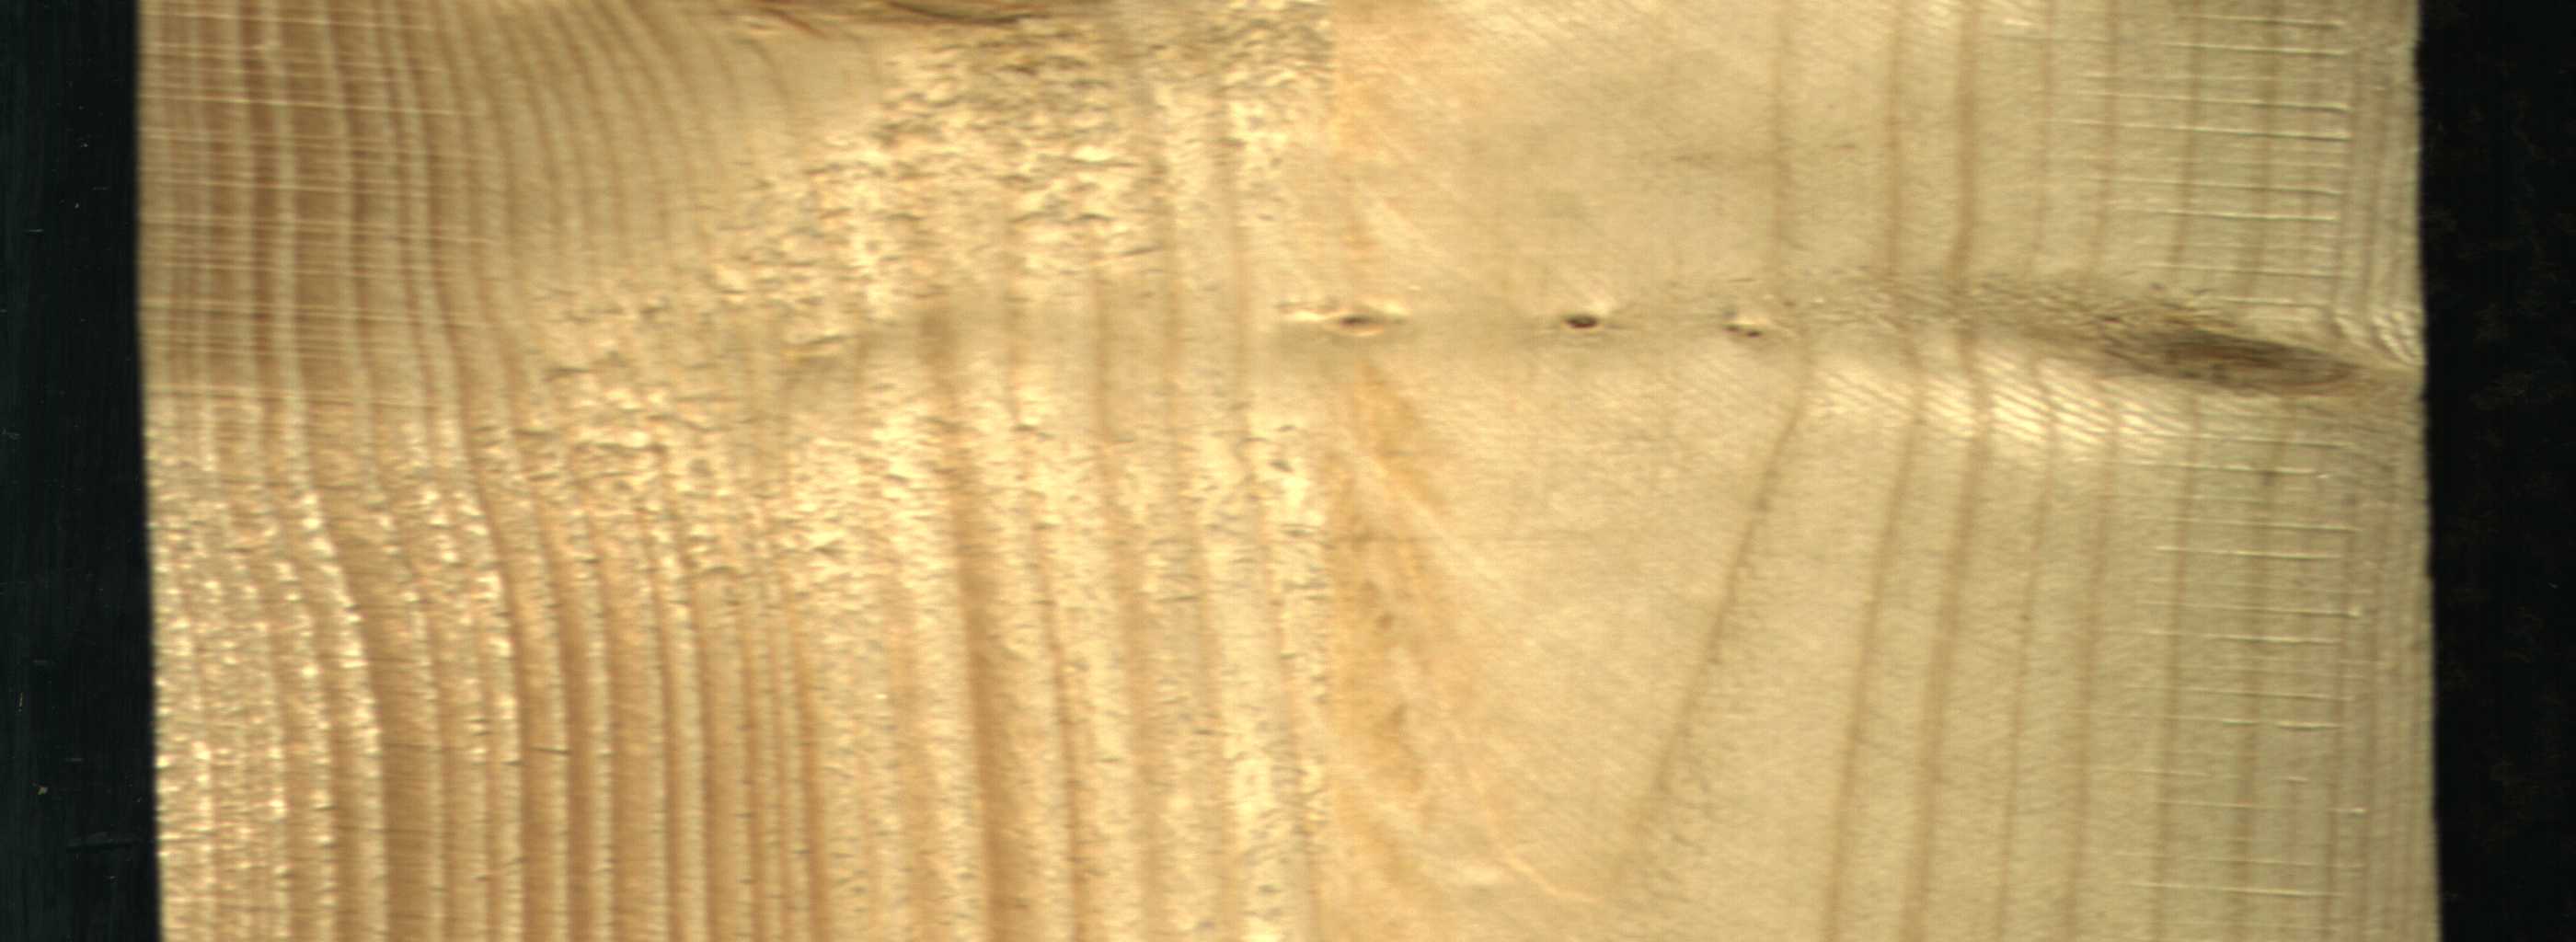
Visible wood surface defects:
Live_Knot
Live_Knot